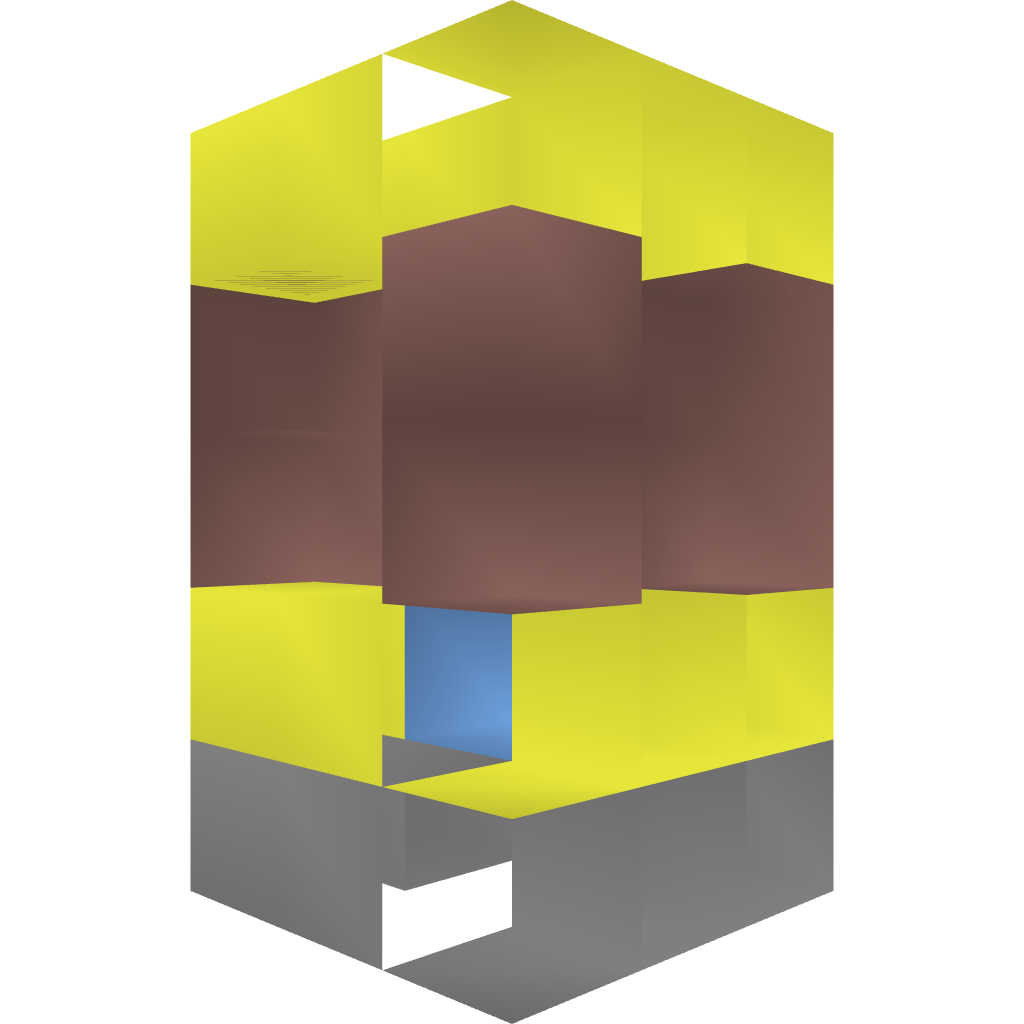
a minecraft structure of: Herobrine's Well bad low quality